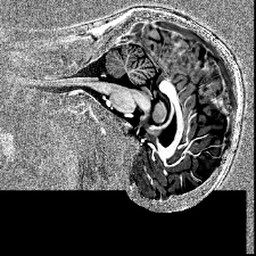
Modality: T1w
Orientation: sagittal
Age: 24
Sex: female